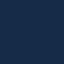
Label: SeaLake